Interaction volume radius: 5 \u00c5
Interaction volume height: 20 \u00c5
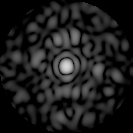
Disorder parameter: 0.8428